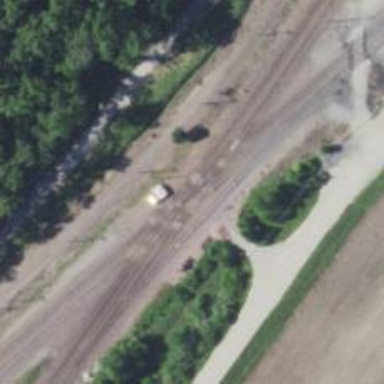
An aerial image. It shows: Railway crossing.